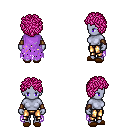
a pixel art fantasy rpg character, female body template, dark elf, purple skin, maroon tattered cape, gold greaves, pink curly afro hairstyle, leather bracers, brown slippers, four views (front, back, left, right), 2x2 character sprite sheet, small pixel art, hard edges, no anti-aliasing